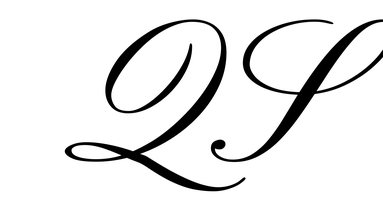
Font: PinyonScript-Regular